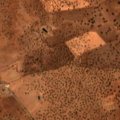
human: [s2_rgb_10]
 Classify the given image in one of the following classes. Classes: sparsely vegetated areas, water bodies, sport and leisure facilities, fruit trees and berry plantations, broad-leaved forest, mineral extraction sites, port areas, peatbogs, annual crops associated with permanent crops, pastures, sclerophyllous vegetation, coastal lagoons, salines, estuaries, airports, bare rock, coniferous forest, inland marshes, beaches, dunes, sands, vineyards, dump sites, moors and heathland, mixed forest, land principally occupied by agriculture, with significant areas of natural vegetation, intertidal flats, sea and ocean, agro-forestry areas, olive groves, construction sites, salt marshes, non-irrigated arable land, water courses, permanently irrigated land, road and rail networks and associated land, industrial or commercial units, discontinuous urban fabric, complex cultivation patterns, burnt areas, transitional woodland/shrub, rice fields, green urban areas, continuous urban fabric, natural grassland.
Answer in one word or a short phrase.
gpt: non-irrigated arable land, complex cultivation patterns, agro-forestry areas